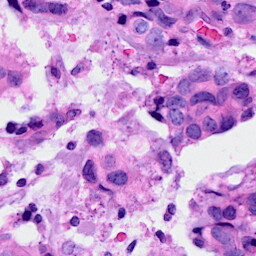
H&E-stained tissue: Breast